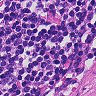
Metastatic tissue present: no